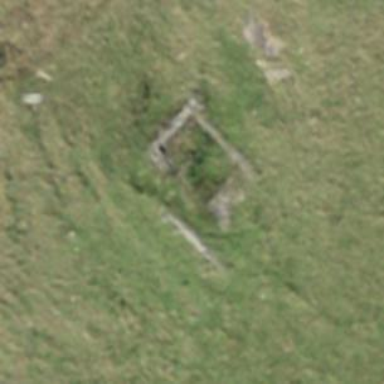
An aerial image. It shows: Historic building now in ruins.